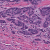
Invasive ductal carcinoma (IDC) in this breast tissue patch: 1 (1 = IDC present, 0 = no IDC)